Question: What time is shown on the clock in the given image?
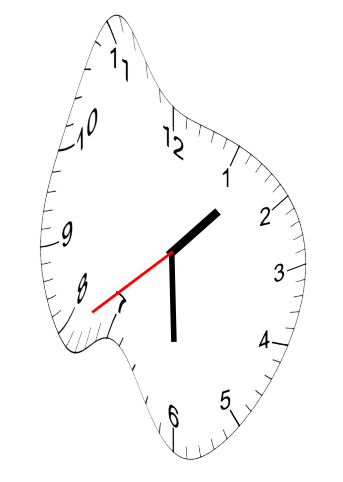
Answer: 01:29:39